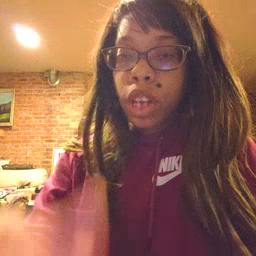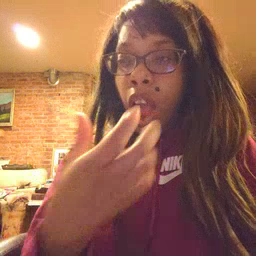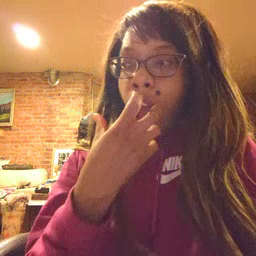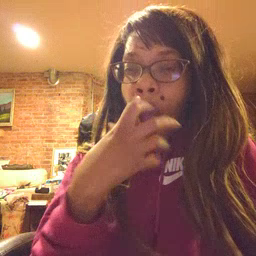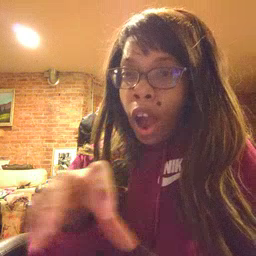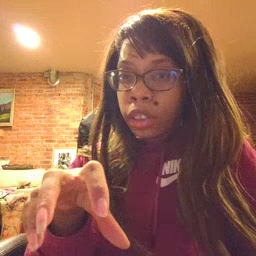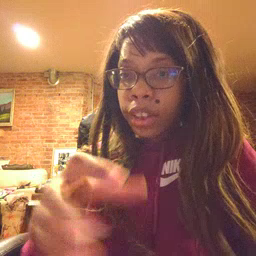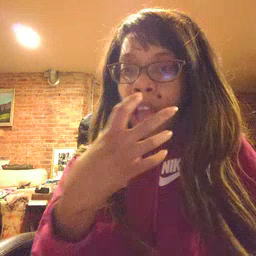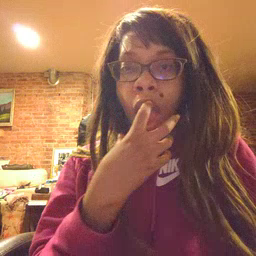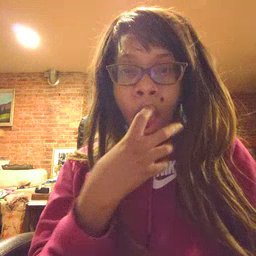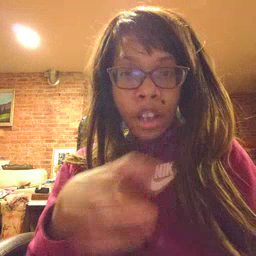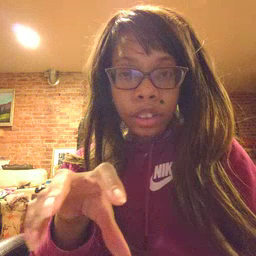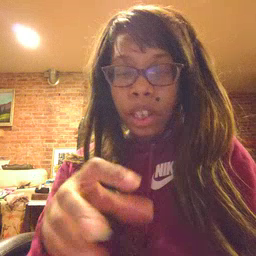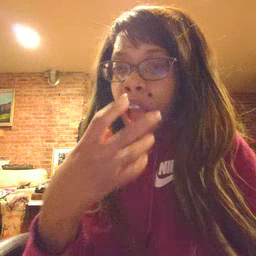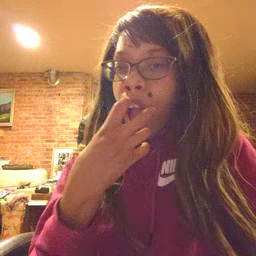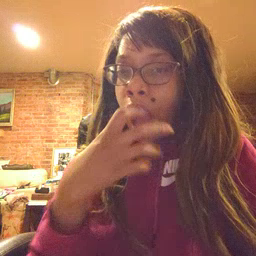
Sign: hot